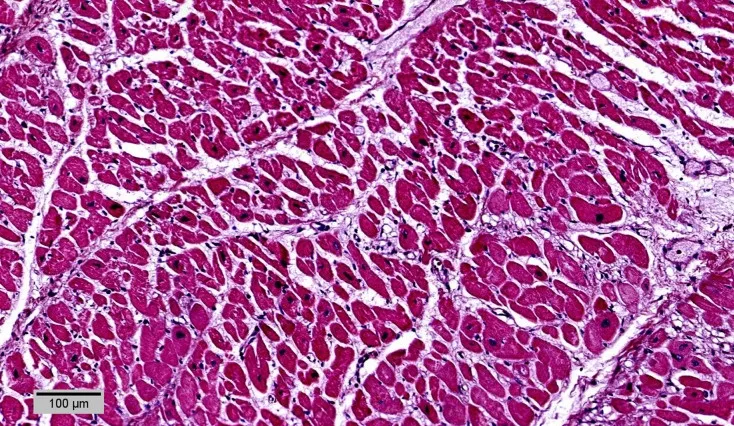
Myocytes hypertrophy with dysmetric and dysmorphic nuclei (HE, x10).
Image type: pathology (h&e)